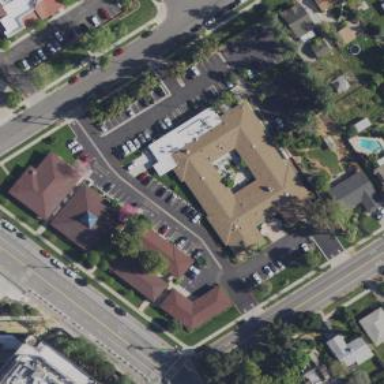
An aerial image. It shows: Healthcare clinic is depicted in the image.